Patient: sex F, age 77
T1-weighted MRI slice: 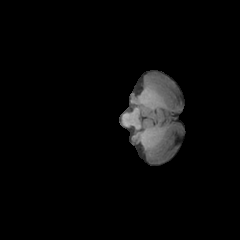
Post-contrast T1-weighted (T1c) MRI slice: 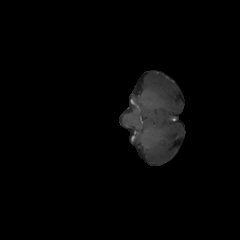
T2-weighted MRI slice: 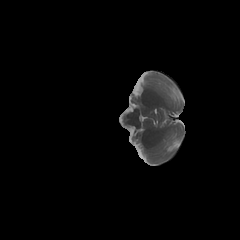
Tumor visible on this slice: no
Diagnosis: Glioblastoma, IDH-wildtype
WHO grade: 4